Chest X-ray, PA view. Patient: 43 years old, sex F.
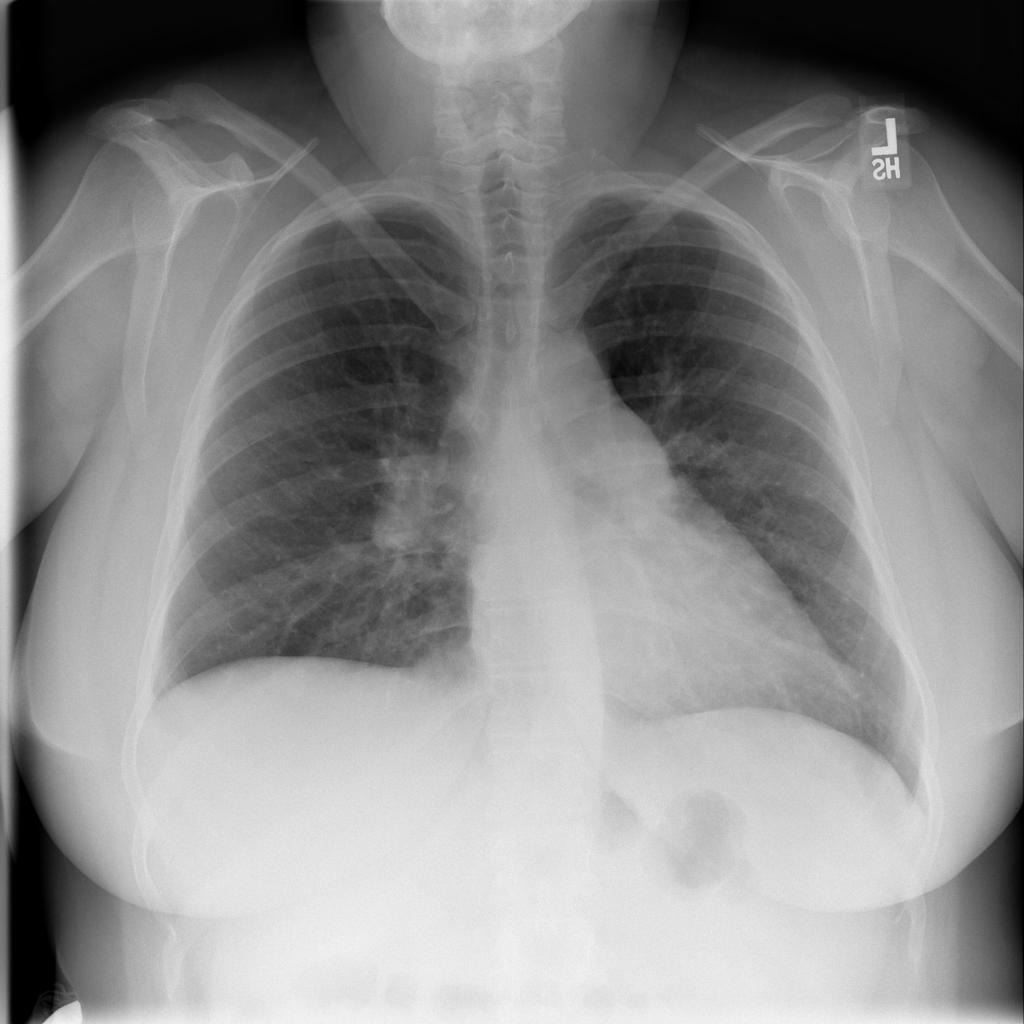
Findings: No Finding